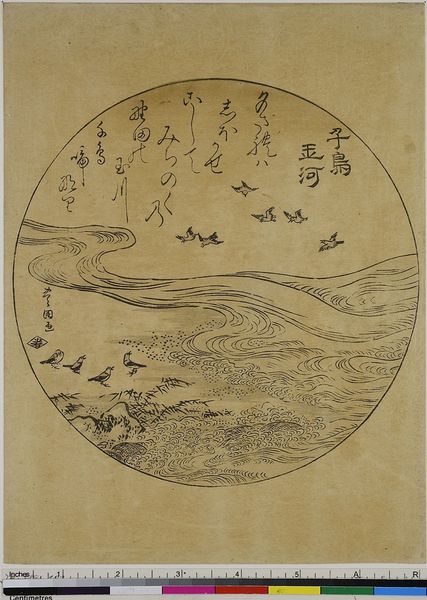
Titel: Chidori no Tamagawa, aus der Serie: Die sechs Juwelenflüsse
Künstler: Utagawa Toyokuni I
Standort: Hamburg
Institution: Museum für Kunst und Gewerbe Hamburg
Schlagwörter: vogel, fluss, geschwungen, schwarz, gras, steine, vögel, fliegen, kreis, rund, holzschnitt, schrift, welle, wellen, schwarm, asien, druckgraphik, druckgrafik, literatur, gedicht, zeit, flussufer, edo, reproduktionen, dichtkunst, blumenornamente, druckerzeugnisse, ukiyo, blindprägedruck, blinddruck